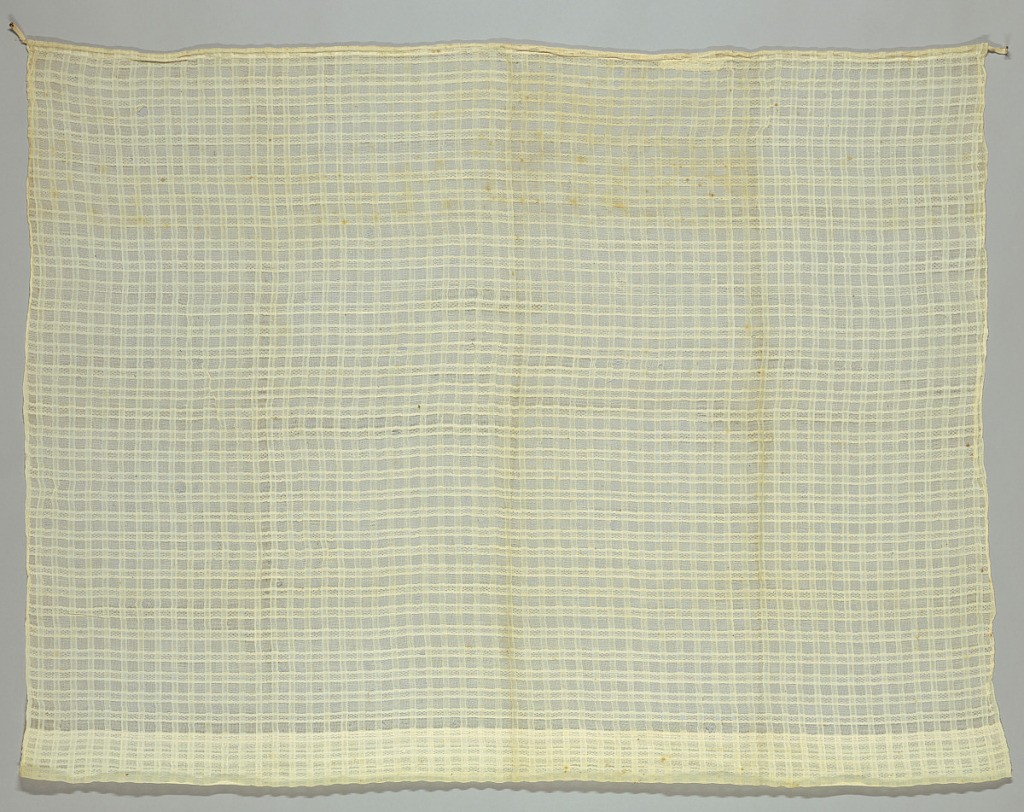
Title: Curtain
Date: early 19th century
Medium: cotton Technique: plain weave, gauze
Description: Short window curtain with checks of different weaves, including gauze.